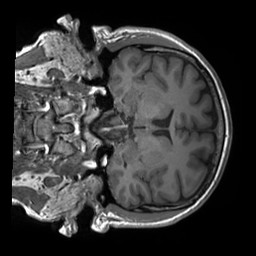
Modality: T1w
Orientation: coronal
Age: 27
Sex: male
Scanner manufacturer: siemens
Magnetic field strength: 3 T
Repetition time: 1.8 s
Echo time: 0.00232 s